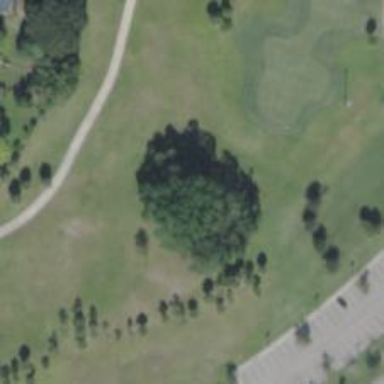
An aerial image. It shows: Disc golf hole.